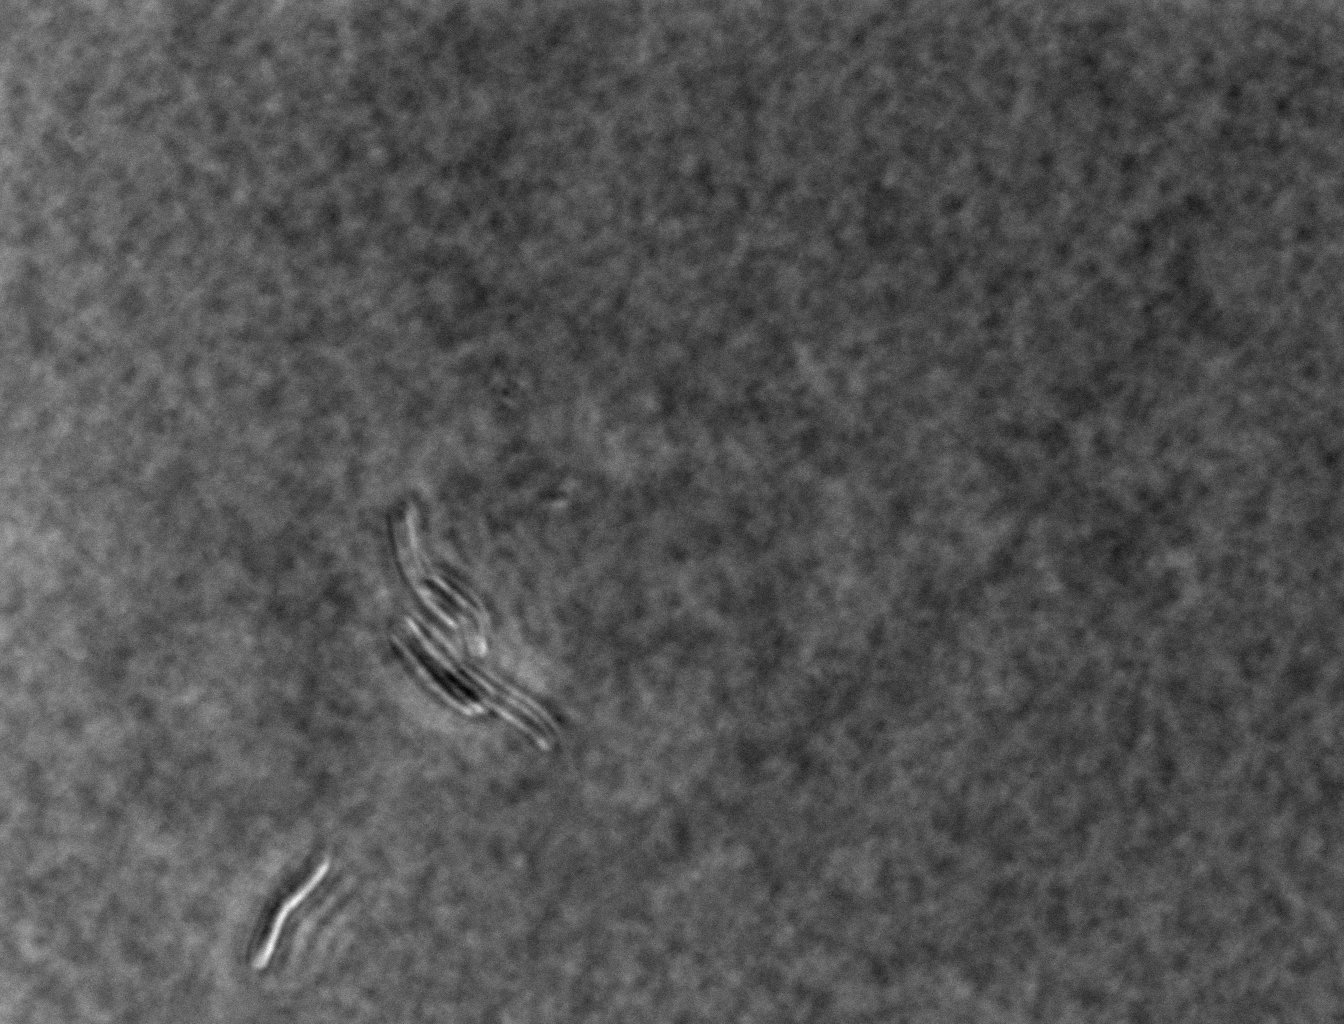
Defocused phase contrast microscopy, 60x objective, 3 h incubation